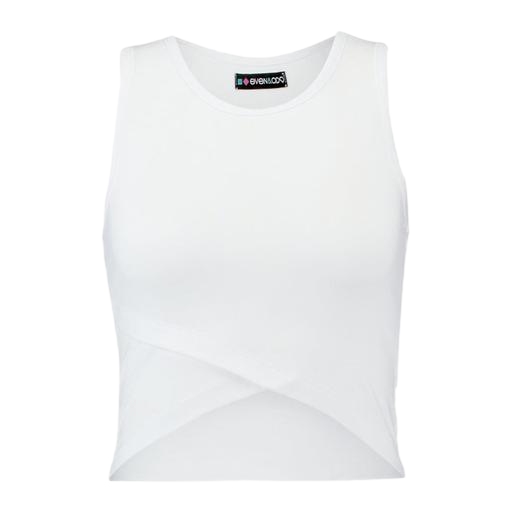
green apparel infinity tank, white pure tank top, white track crop tank top, white background